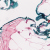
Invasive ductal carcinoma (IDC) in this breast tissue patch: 0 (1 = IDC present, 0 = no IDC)